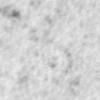
Label: no_change